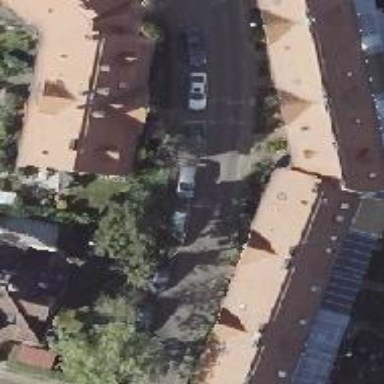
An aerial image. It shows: Residential road.